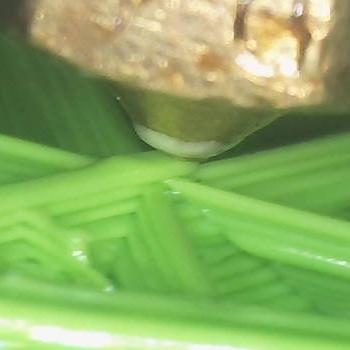
Flow rate: 238%